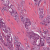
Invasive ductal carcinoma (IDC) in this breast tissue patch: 1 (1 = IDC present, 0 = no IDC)